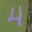
Label: 4